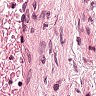
Metastatic tissue present: no